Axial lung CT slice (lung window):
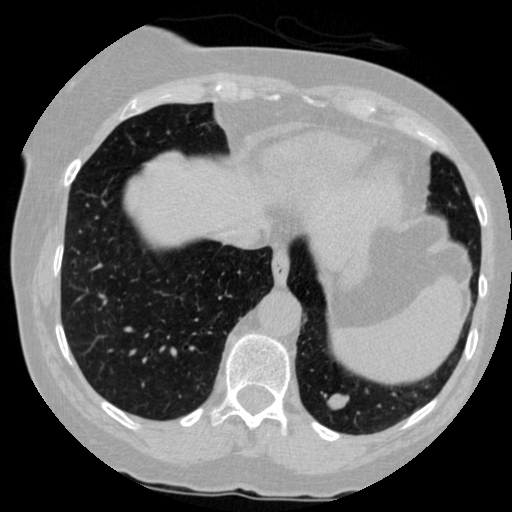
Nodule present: yes
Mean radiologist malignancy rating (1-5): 3.75